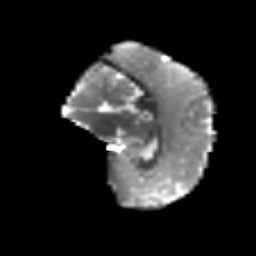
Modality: T2w
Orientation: sagittal
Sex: female
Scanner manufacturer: siemens
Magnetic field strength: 3 T
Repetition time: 5 s
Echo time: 0.071 s